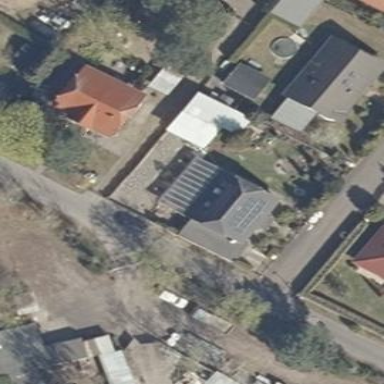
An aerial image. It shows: Detached building.